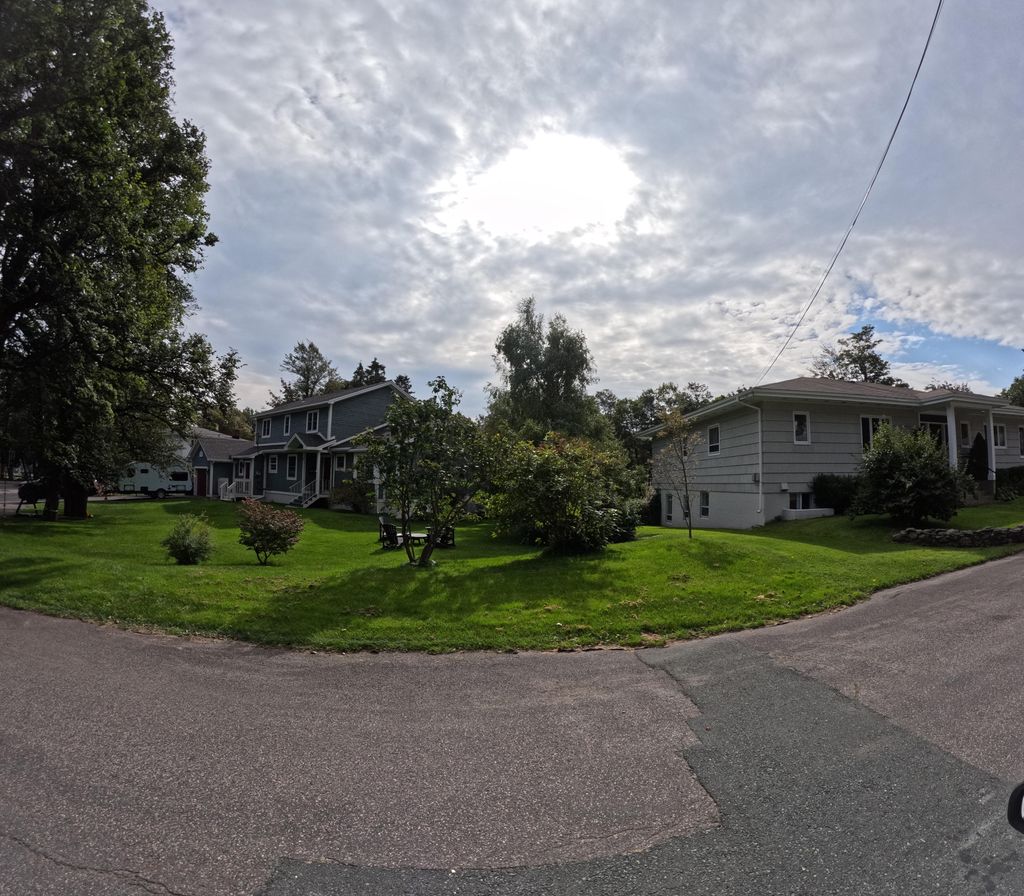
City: st_johns